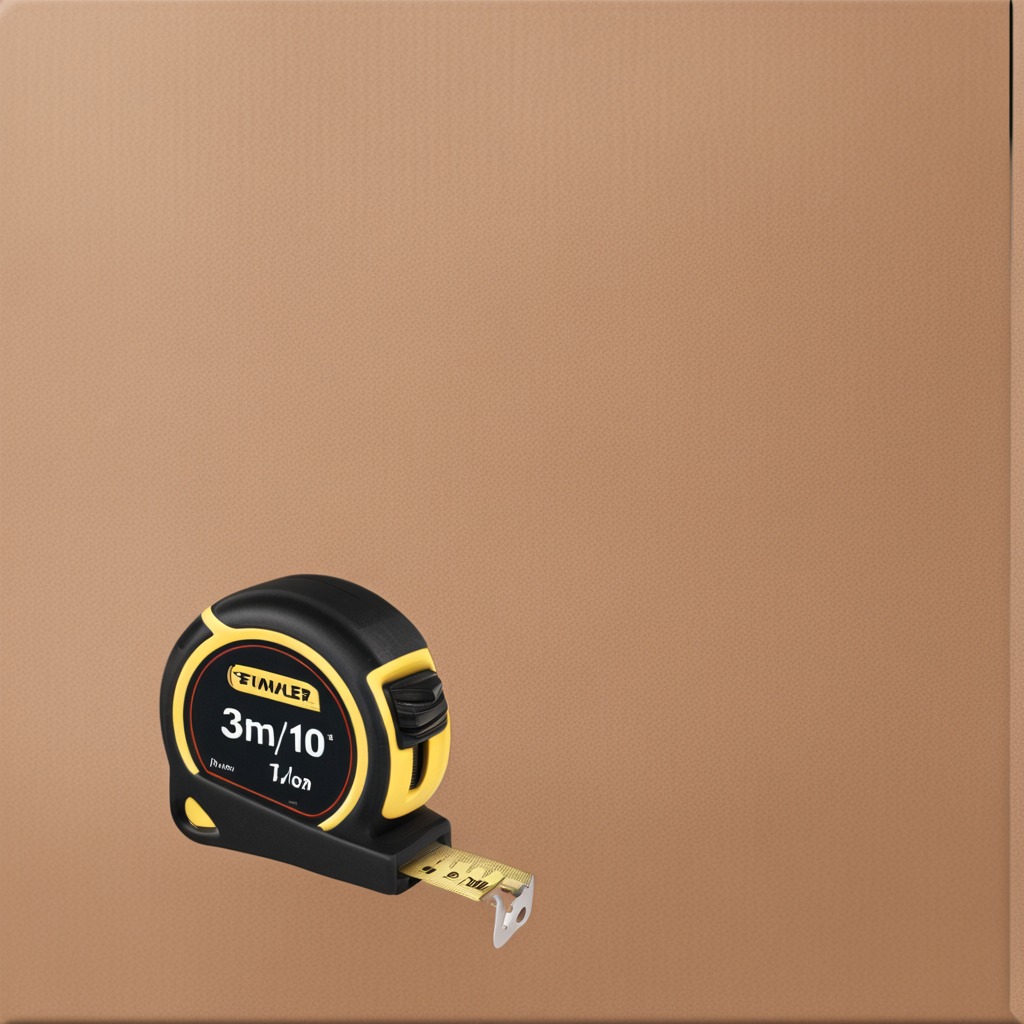
A measuring tape lies on a clean dry cardboard box surface in an outdoor workshop during daytime bright natural light soft shadows slightly creased but